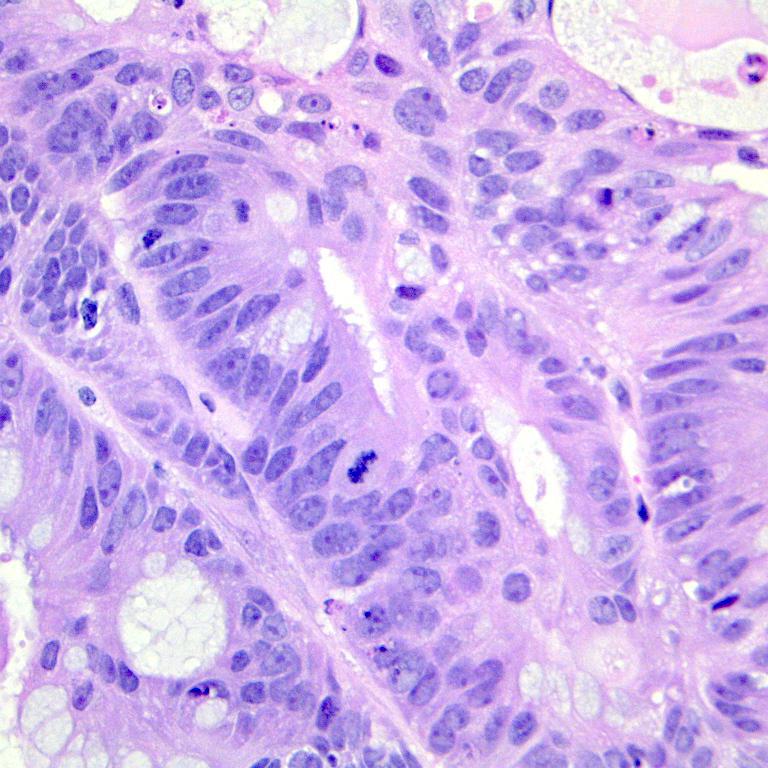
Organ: colon
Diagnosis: adenocarcinomas